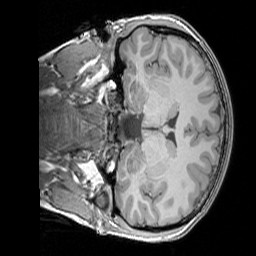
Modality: T1w
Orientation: coronal
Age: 19
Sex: female
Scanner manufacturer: siemens
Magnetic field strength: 3 T
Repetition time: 1.83 s
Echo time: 0.00303 s